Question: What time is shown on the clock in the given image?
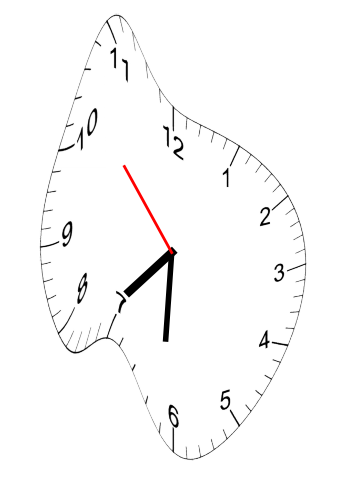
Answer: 07:30:53